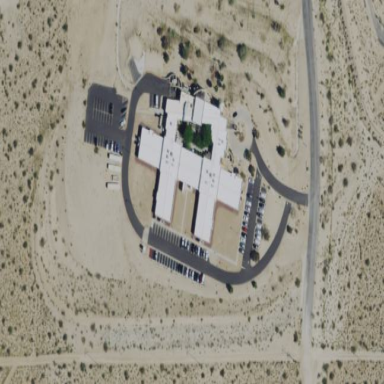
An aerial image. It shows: Nursing home building.